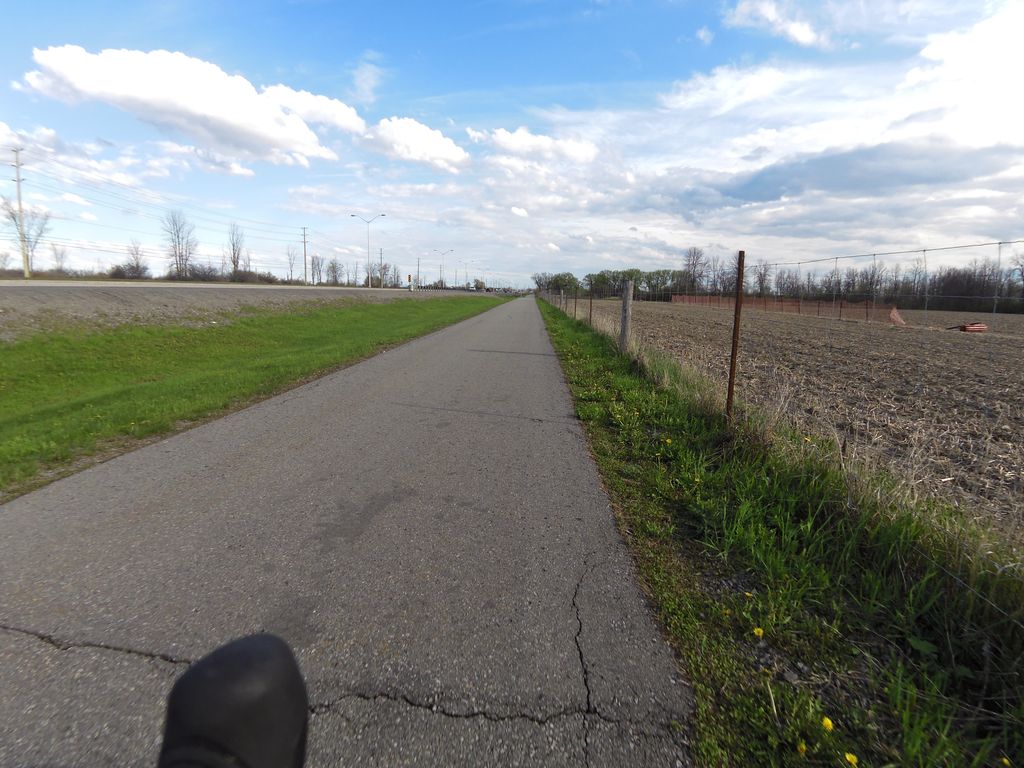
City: ottawa-gatineau